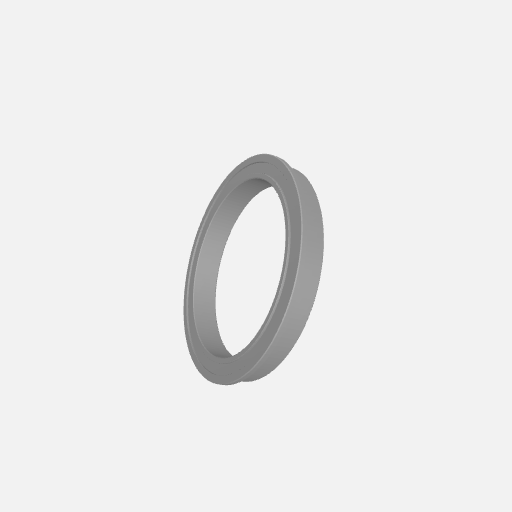
Part: Bearing32ID39OD